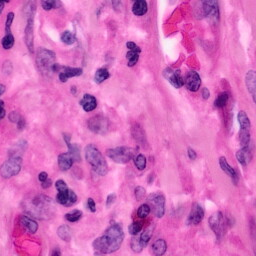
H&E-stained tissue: Pancreatic